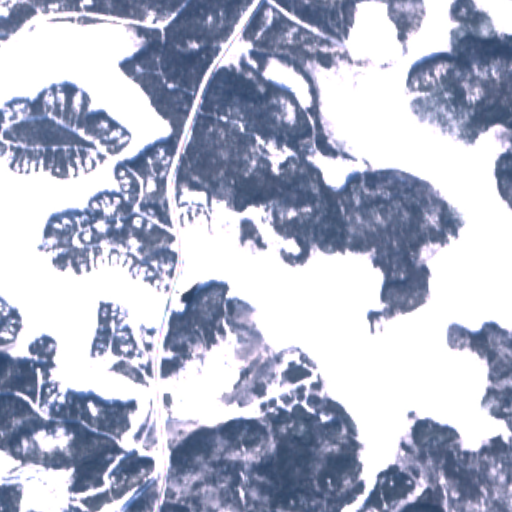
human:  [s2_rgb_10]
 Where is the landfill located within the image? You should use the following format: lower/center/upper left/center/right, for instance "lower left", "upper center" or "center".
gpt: The landfill is located in the upper right of the image.
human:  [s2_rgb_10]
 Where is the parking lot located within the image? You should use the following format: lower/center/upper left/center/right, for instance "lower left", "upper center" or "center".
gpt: The parking lot is located in the center of the image.
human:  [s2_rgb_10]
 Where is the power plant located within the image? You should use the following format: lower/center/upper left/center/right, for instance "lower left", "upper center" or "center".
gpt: There is no power plant in the image.